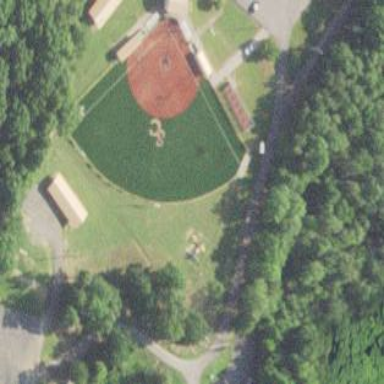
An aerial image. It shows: Baseball pitch for leisure land activities.